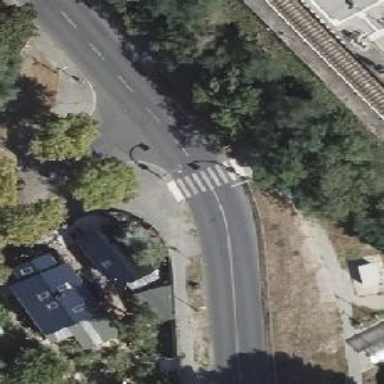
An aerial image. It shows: Asphalt footway with uncontrolled zebra crossing.